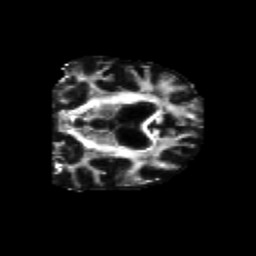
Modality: FA
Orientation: coronal
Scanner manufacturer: siemens
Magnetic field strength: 3 T
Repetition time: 6.8 s
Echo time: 0.093 s